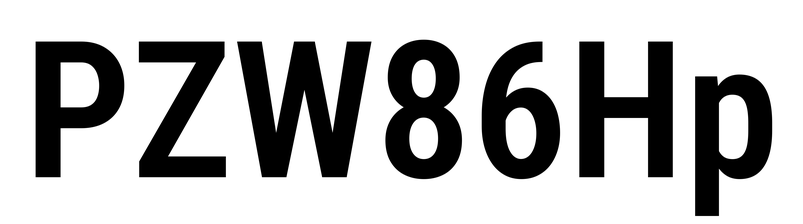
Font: Roboto_Condensed_SemiBold